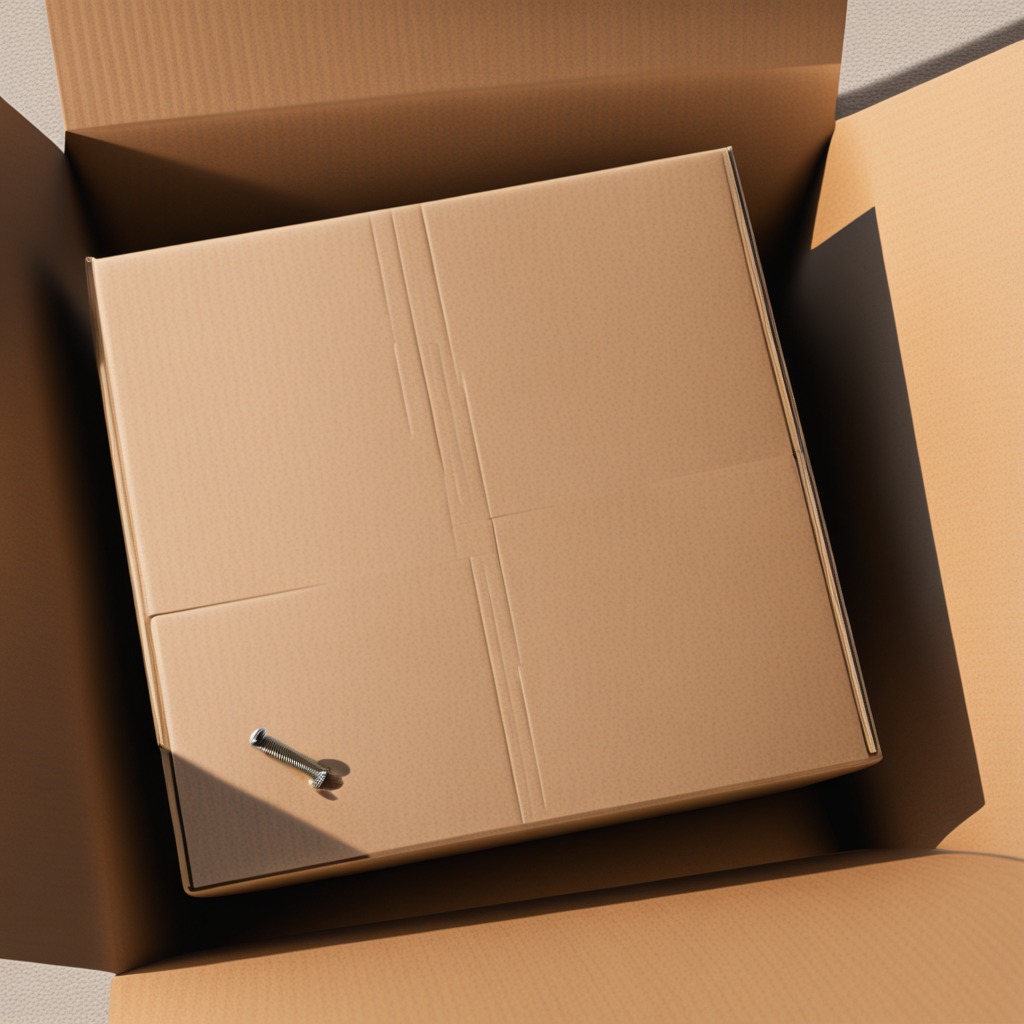
A metal screw is lying on the cardboard box surface.